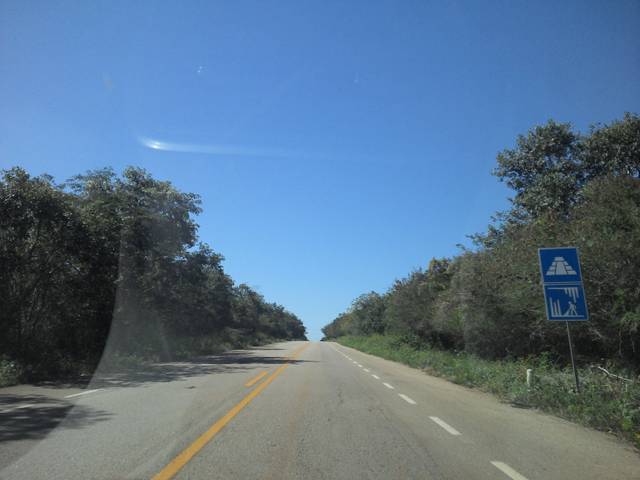
Region: Mexico
Coordinates: 20.438, -89.741